Question: I was reading wiki about <URL>.
Can someone elaborate on the 5th restriction:
>
1. A node is either red or black.
2. The root is black.
3. All leaves (NIL) are black. (All leaves are same color as the root.)
4. Both children of every red node are black.
5. Every simple path from a given node to any of its descendant leaves contains the same number of black nodes.
I'm having difficulties understanding it since given the state of the example RBT after <URL> gives us:

Doesn't 4 and 5 have one more black node than 1,2, and 3?
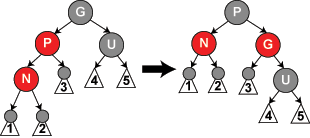
Answer: 1, 2, 3, 4 and 5 are all subtrees. We know the colour of the root node in trees 1, 2 and 3 to be black. We do not know whether any of the nodes 1-5 are leaf nodes, because this case of insertion may have been called recursively on some N that was the grandparent of the newly inserted node (from insertion case 3).
Before and after the rotation, subtrees 1, 2 and 3 are all below one black node (G before, P after), and subtrees 4 and 5 are below two black nodes (G and U before, P and U after). Subtrees 1, 2 and 3 each have one more black node than subtrees 4 and 5.